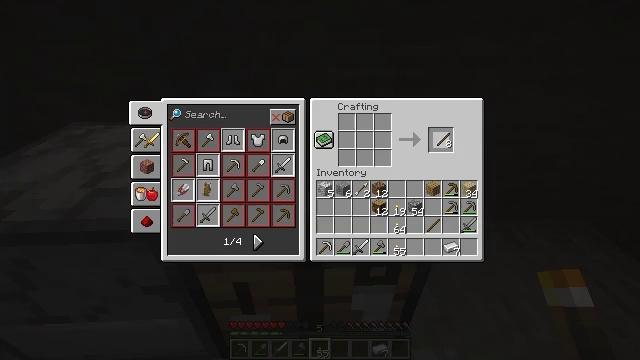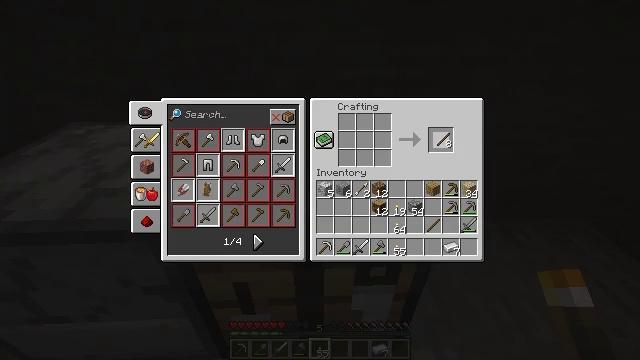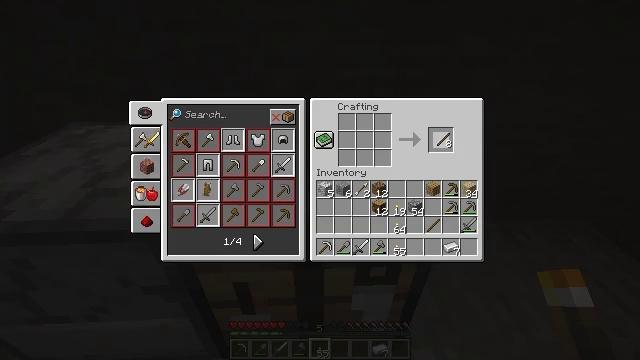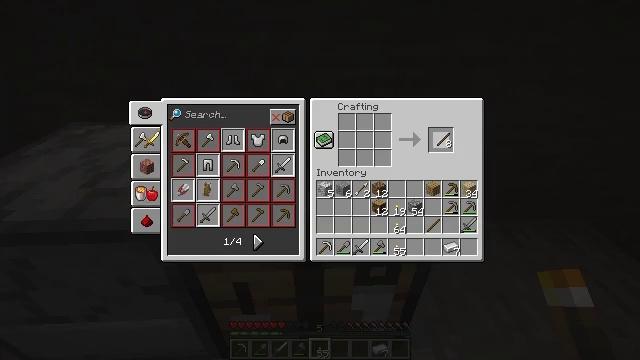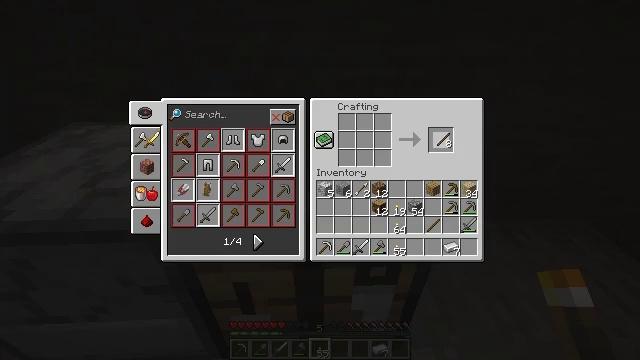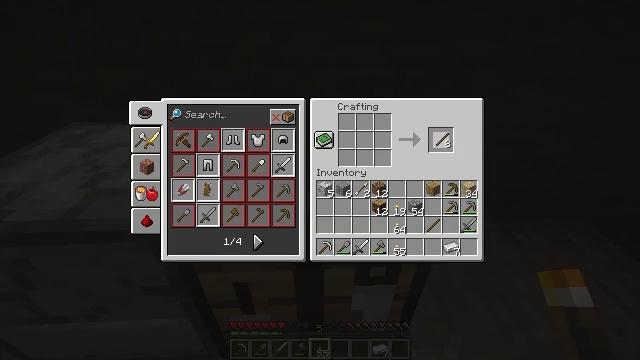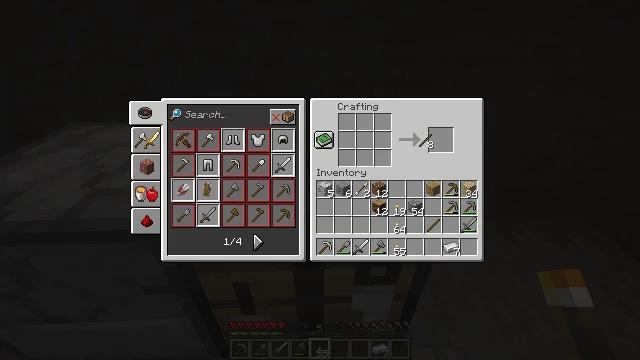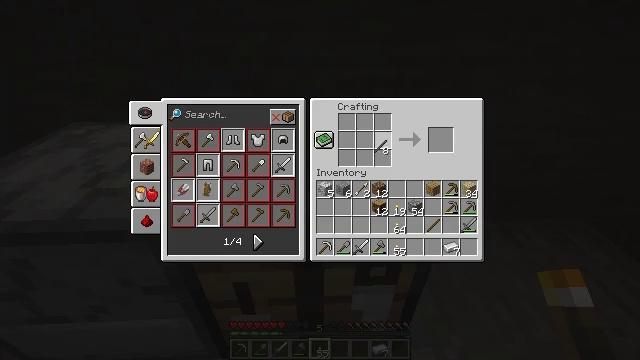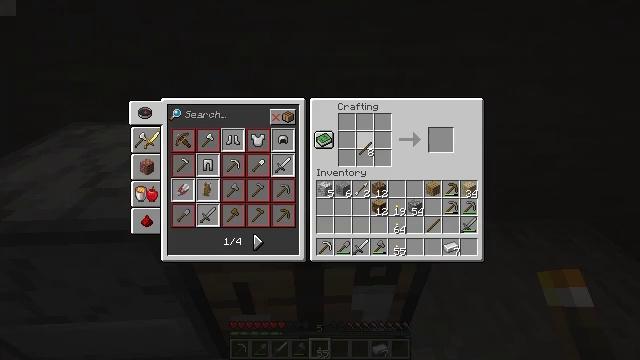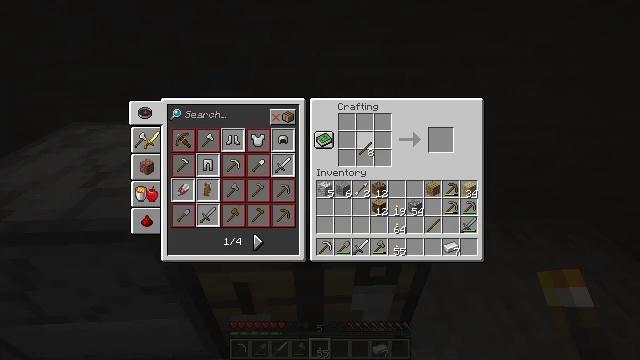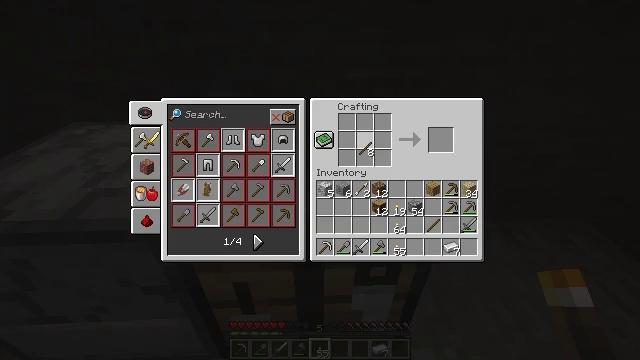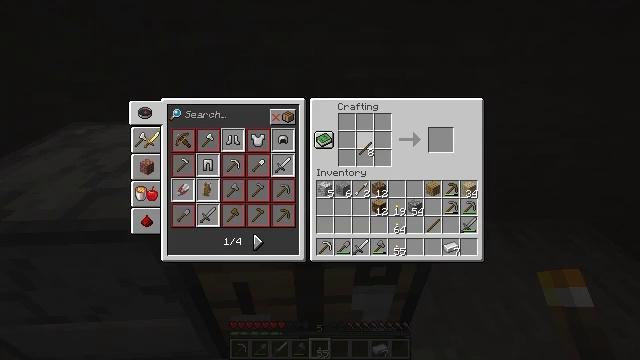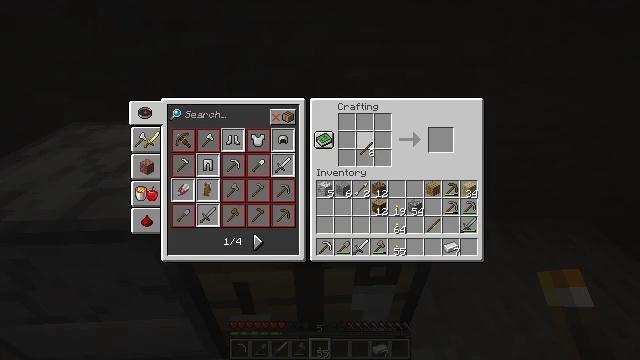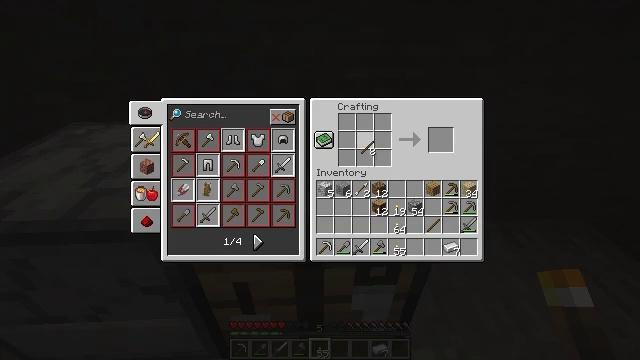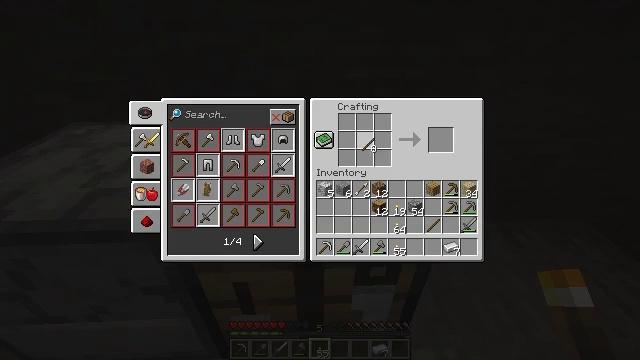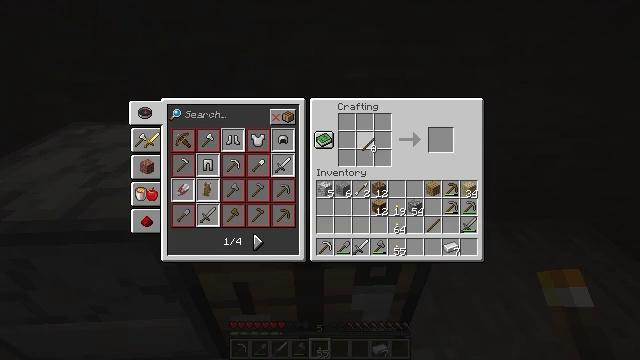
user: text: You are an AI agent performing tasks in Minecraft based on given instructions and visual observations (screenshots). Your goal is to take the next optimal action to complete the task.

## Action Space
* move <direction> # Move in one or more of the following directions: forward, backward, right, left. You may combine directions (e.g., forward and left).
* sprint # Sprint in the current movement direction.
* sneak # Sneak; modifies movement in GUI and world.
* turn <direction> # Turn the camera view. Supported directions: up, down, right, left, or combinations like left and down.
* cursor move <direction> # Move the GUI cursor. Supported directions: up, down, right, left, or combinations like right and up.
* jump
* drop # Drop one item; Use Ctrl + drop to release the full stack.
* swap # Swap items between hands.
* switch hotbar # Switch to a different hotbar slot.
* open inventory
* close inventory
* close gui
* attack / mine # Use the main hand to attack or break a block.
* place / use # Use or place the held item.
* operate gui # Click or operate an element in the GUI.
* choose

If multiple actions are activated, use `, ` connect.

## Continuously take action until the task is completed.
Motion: motion action
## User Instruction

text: Get an iron shovel from the crafting table.
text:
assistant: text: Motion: open gui
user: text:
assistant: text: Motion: operate gui
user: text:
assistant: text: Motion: operate gui
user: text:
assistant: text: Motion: no_op
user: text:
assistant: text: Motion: no_op
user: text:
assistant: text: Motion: cursor move left
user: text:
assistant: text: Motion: cursor move left
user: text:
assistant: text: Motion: cursor move left
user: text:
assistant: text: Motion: no_op
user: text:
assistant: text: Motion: no_op
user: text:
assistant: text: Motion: no_op
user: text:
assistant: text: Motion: no_op
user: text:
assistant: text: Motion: no_op
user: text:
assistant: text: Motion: no_op
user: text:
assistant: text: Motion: no_op
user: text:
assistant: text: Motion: operate gui
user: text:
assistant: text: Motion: operate gui
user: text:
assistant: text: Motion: no_op
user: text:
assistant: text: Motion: no_op
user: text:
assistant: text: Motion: no_op
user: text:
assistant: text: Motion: choose
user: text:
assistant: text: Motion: choose
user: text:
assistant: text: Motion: no_op
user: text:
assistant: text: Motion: no_op
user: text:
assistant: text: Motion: no_op
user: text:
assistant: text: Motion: no_op
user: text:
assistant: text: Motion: operate gui
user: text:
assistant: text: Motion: operate gui
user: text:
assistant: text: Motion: operate gui
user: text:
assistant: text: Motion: no_op